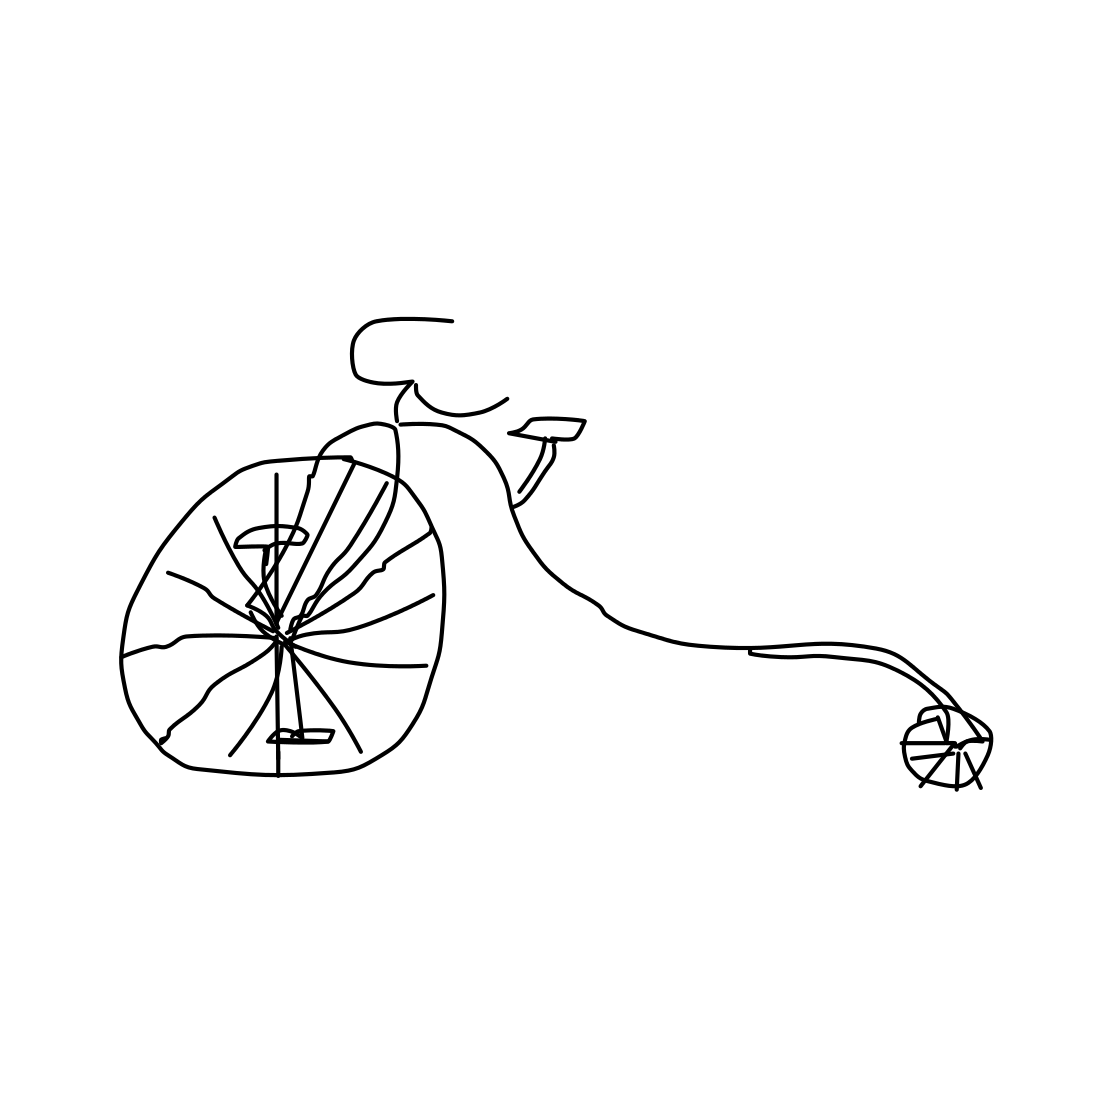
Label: bicycle